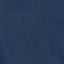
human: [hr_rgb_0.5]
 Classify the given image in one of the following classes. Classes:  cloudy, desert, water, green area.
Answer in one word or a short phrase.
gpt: water